Question: Have you ever seen how Netflix recommends you certain movies based on the movies you have previously seen and enjoyed watching? I am trying to do the same thing but for a set of books.
I have 53 books and 32 users. The 32 users have rated each of the books on a scale from 5 to -5 with 5 being I loved it. The formula which is used to compute how "similar" two books are compared to each other is as follows:

'x1*y1' represents user one's rating of book x and book y, 'x2*y2' represents the 2nd user's rating on the same 2 books, continuing for all users.
The array being passed into this method is the main array. Each of the elements of the main array corresponds to a user, and each of the elements in the user arrays correspond to a book. (32 user arrays, each of which is itself a 53-element array)
The arrays which hold each user's rating are in order, with 'compValuehold[0][0]' representing the first user's rating to the first book, 'compValuehold[0][2]' representing the first user's rating to the second book, etc.
'''
public static void DisplayRatings(double[][] compValuehold)
{
double eachUserProduct = 0;
double denominatorXSum = 0;
double denominatorYSum = 0;
double Score = 0;
int counterForScore = 0;
double[] calculatedValues = new double[52];
//this for loop should calculate each book's ratings and store it
//in an array
for (int i = 0; i < 52; i++)
{
for (int j = 0; j < 32; j++)
{
eachUserProduct += compValuehold[j][i] * compValuehold[j][i + 1];
denominatorXSum += compValuehold[j][i] * compValuehold[j][i];
denominatorYSum += compValuehold[j][i + 1] * compValuehold[j][i + 1];
}
denominatorXSum = Math.Sqrt(denominatorXSum);
denominatorYSum = Math.Sqrt(denominatorYSum);
Score = eachUserProduct / (denominatorXSum * denominatorYSum);
calculatedValues[counterForScore] = Score;
counterForScore += 1;
denominatorXSum = 0;
denominatorYSum = 0;
eachUserProduct = 0;
}
}
'''
I am able to write code to compare the very first book to the rest of the books. I don't know how to do this for all the books.
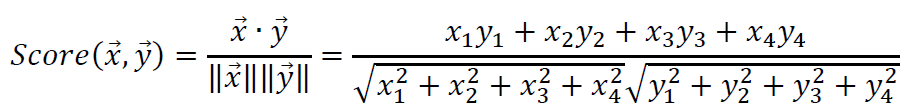
Answer: It seems like what you're doing is determining the <URL> of "book vectors", where each vector is composed of each user's ratings for a particular book.
Trying to do this all in one function is likely to give you a headache with debugging;
I'd recommend breaking your problem up into more manageable pieces:
- - 'compValuehold'- - - 'similarity(a, b) == similarity(b, a)'
This approach also makes it much easier to change your similarity function if somewhere down the road you come up with a better way of comparing books.
Here's an example implementation of the first two sub-problems (keep in mind that they aren't particularly efficient):
'''
static int[] GetBookVector(int[][] ratingMatrix, int bookIndex)
{
int[] book = new int[ratingMatrix.Length];
for (int i = 0; i < ratingMatrix.Length; i++)
{
book[i] = ratingMatrix[i][bookIndex];
}
return book;
}
static double Similarity(int[] v1, int[] v2)
{
if (v1.Length != v2.Length)
{
throw new ArgumentException("Vectors must be of the same length.");
}
int numerator = 0;
double v1Norm = 0;
double v2Norm = 0;
for (int i = 0; i < v1.Length; i++)
{
numerator += v1[i] * v2[i];
v1Norm += v1[i] * v1[i];
v2Norm += v2[i] * v2[i];
}
v1Norm = Math.Sqrt(v1Norm);
v2Norm = Math.Sqrt(v2Norm);
return (numerator / (v1Norm * v2Norm));
}
'''